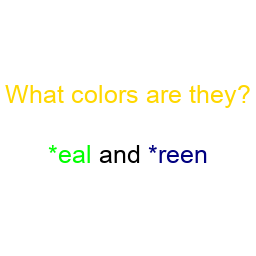
Color: lime, navy
Color name shown: teal, green
Background color: white
Question text color: gold